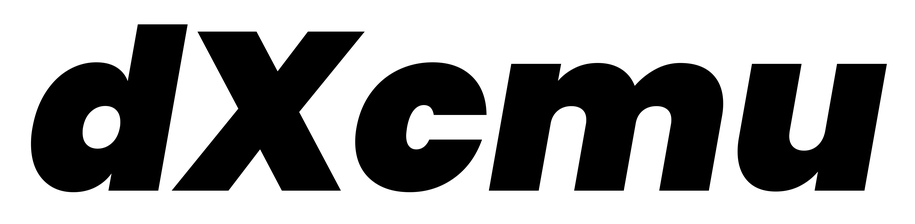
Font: Poppins-BlackItalic